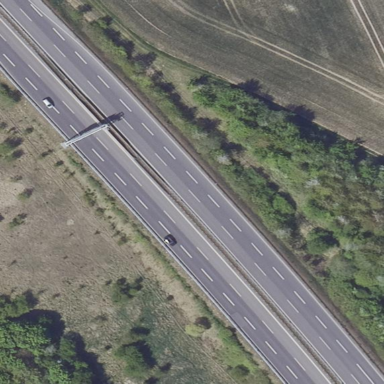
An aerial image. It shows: Asphalt surface area of motorway with y-junction.